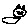
Label: cat